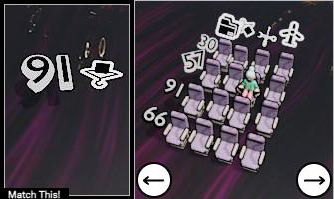
Task: seats
Answer: no